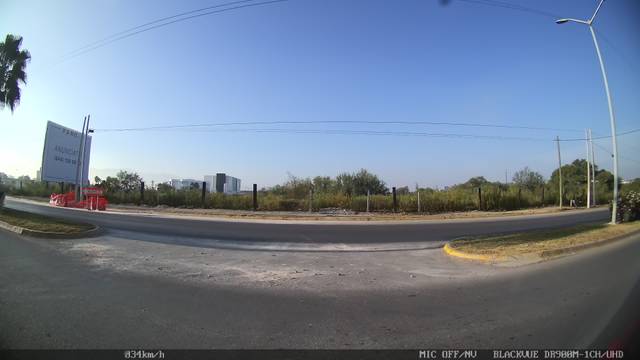
Region: Mexico
Coordinates: 25.479, -100.98